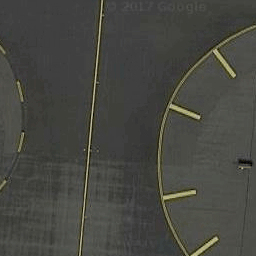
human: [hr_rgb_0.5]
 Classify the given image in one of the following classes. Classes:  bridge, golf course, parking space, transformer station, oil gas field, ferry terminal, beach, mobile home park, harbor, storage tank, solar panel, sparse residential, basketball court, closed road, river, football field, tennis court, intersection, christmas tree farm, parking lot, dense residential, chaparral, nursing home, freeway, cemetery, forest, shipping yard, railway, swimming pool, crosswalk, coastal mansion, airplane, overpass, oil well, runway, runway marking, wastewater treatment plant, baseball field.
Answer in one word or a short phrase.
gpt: runway marking